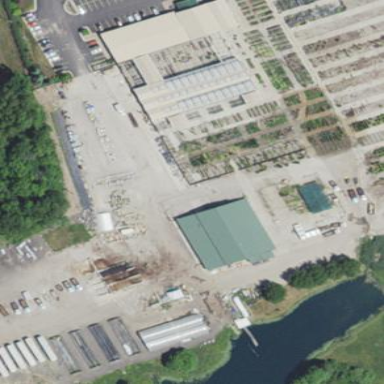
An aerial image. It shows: Plant nursery.